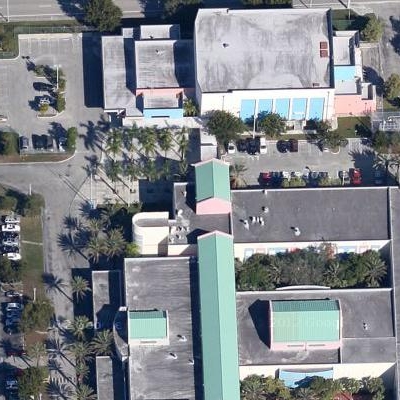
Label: Industry